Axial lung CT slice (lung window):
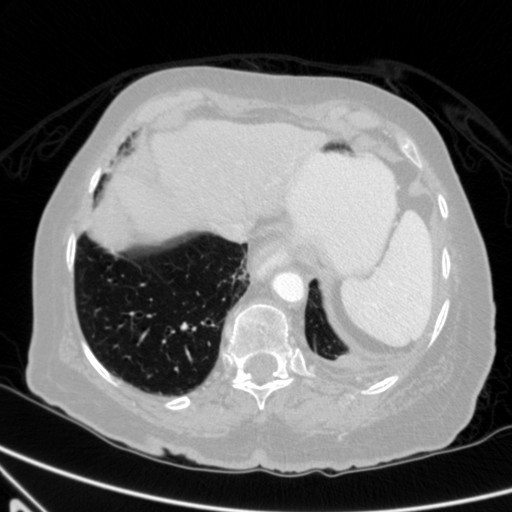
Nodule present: no